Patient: sex M, age 43
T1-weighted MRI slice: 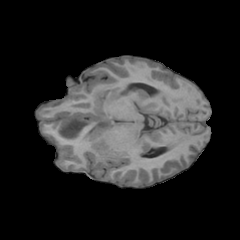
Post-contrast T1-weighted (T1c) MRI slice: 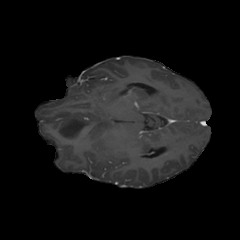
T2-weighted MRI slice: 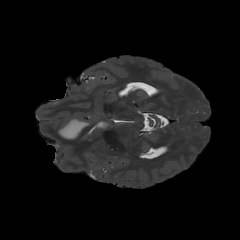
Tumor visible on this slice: yes
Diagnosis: Astrocytoma, IDH-mutant
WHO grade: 4